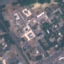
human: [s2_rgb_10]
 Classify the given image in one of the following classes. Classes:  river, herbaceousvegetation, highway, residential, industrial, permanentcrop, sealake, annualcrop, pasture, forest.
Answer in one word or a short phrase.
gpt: Industrial